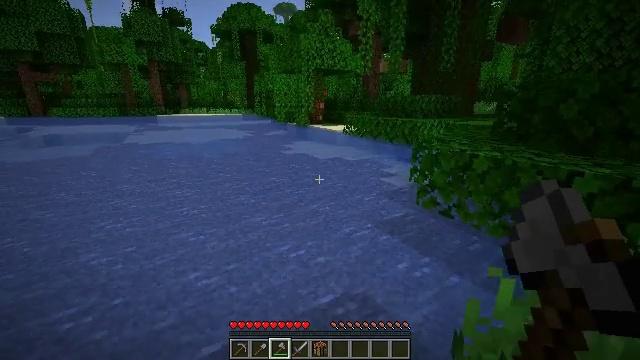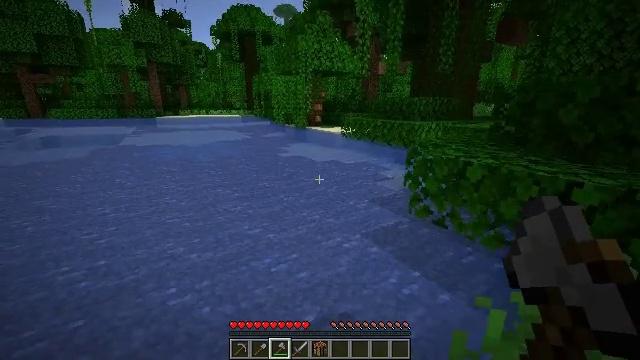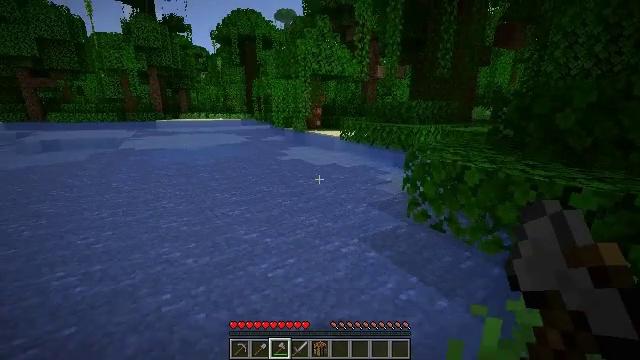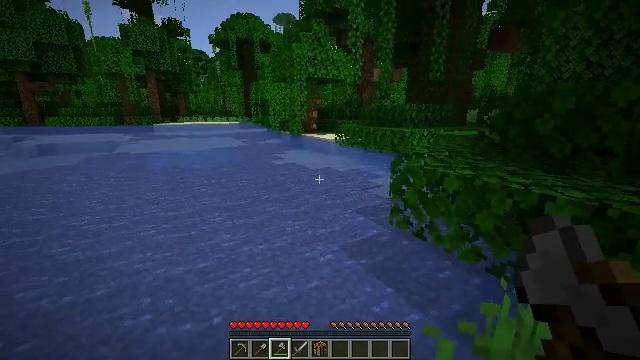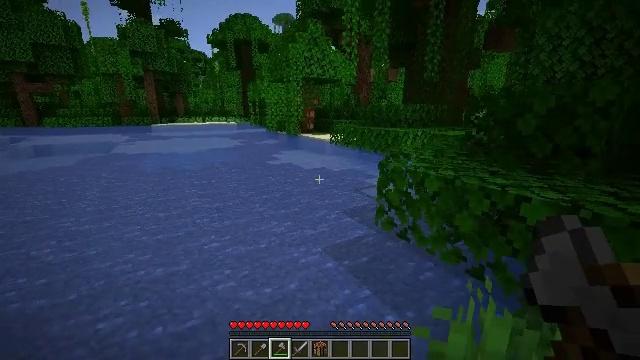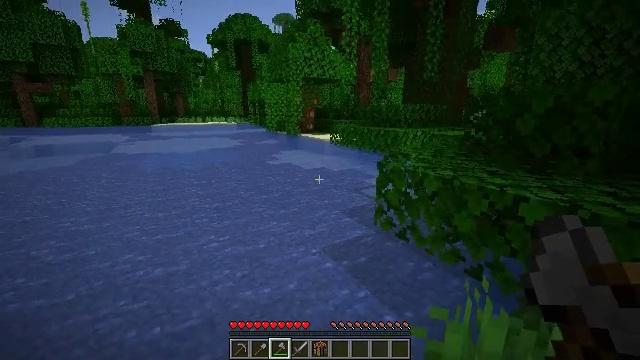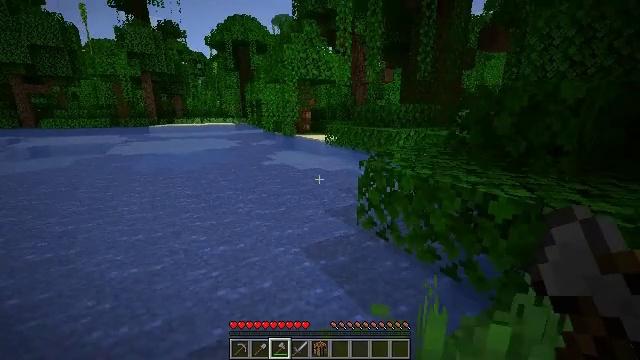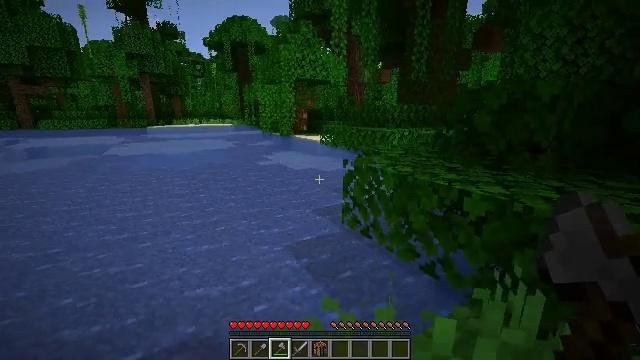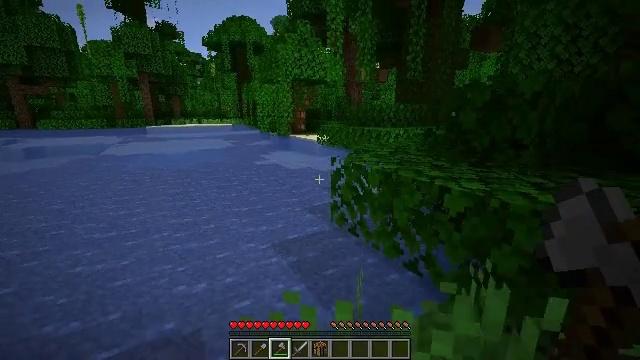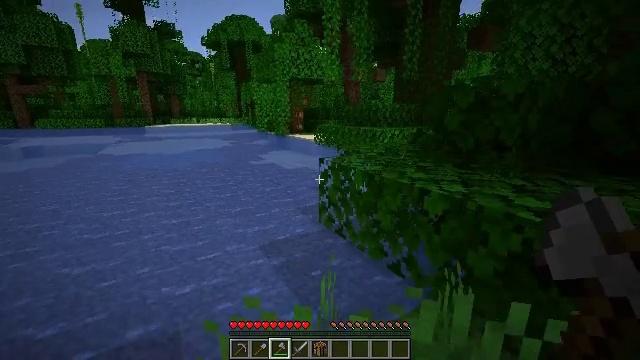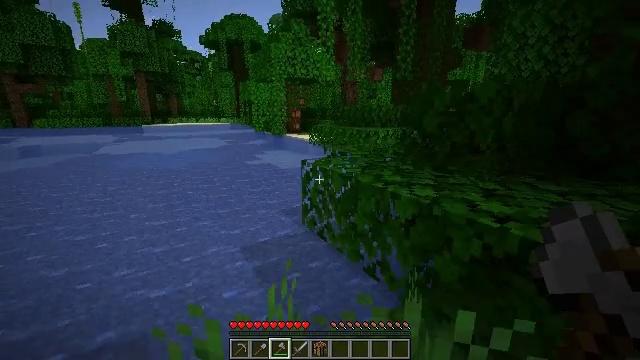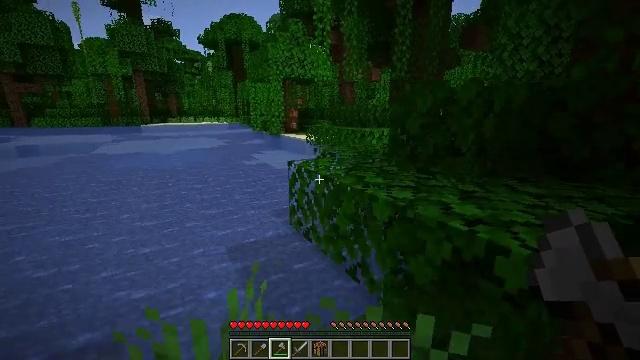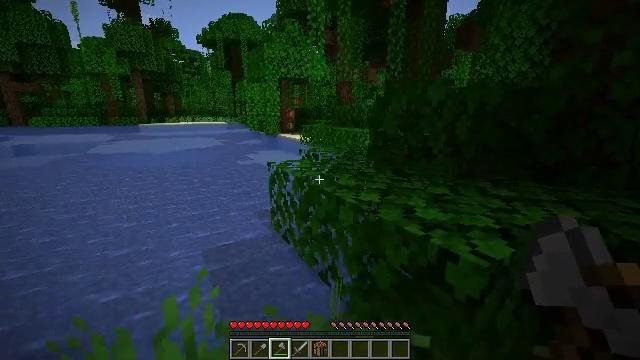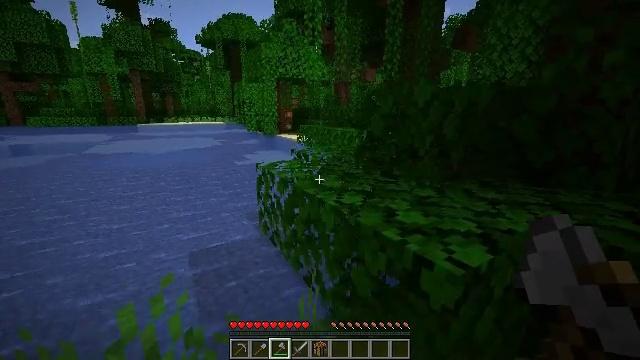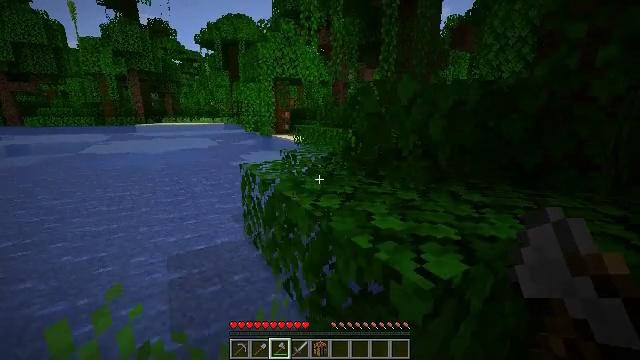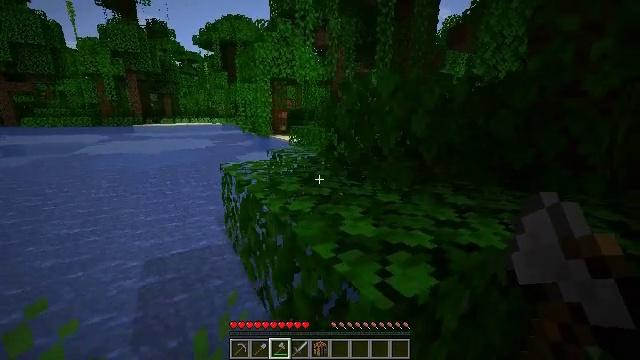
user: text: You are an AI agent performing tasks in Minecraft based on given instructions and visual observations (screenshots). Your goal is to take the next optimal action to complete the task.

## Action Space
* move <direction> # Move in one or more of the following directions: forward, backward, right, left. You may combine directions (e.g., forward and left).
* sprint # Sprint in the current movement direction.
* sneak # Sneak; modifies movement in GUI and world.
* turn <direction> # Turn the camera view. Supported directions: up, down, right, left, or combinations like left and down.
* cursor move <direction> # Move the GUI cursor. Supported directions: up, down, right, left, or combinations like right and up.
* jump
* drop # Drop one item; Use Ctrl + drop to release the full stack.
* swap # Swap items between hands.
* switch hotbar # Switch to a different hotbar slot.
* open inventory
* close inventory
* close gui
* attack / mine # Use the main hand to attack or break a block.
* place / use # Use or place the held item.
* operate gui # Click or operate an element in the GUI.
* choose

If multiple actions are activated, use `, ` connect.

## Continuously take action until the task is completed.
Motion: motion action
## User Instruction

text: Break the cocoa pod.
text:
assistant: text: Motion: move right
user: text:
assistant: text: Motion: move right
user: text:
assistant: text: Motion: move right
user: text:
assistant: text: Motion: move right
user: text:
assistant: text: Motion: move right
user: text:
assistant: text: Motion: move right
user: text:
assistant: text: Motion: move right
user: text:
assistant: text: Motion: move right
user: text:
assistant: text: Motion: move right
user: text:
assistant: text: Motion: move right
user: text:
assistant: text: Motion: move right
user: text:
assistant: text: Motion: move forward and move right
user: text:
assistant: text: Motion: move forward and move right
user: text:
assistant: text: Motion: move forward and move right
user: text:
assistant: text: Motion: move forward and move right
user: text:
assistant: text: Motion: move forward and move right
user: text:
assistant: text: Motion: move forward
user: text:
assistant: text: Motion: move forward, jump
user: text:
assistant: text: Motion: move forward, jump
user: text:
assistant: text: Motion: move forward, jump
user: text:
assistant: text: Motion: move forward, jump
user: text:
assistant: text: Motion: move forward, jump
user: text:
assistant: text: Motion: move forward
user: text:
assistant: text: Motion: move forward
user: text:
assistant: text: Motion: move forward
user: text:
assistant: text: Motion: move forward
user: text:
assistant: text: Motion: move forward
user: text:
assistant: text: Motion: move forward, jump
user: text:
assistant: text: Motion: move forward, jump
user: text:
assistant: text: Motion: move forward, jump